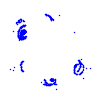
Particle: proton